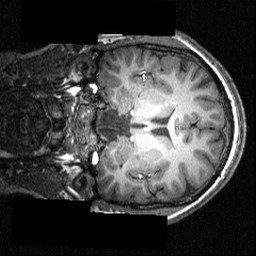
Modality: T1w
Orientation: coronal
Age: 20
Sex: female
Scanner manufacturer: siemens
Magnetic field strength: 3.951 T
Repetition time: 1.5 s
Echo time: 0.00335 s